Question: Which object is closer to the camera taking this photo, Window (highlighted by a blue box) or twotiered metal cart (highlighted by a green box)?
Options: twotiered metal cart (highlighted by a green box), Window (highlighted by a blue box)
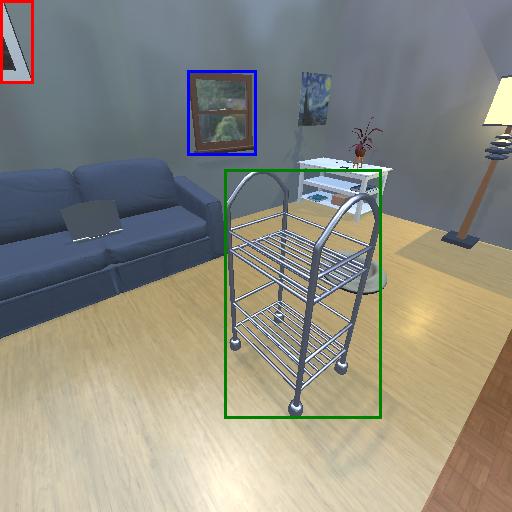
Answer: twotiered metal cart (highlighted by a green box)